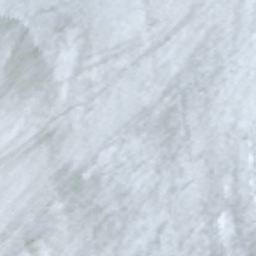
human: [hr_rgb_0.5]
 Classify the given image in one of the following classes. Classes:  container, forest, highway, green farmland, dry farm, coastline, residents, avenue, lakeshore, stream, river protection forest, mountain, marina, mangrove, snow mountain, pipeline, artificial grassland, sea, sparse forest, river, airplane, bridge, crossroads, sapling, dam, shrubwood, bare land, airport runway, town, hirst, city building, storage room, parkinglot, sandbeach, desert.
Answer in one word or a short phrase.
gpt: snow mountain